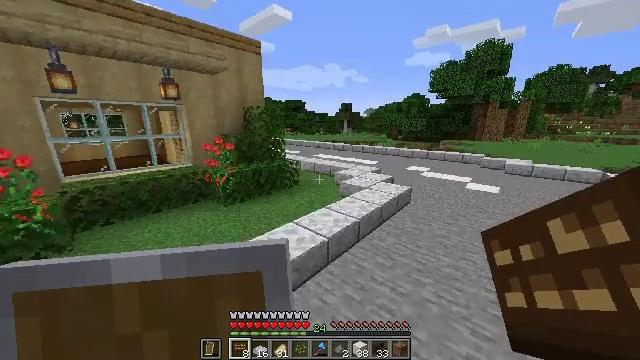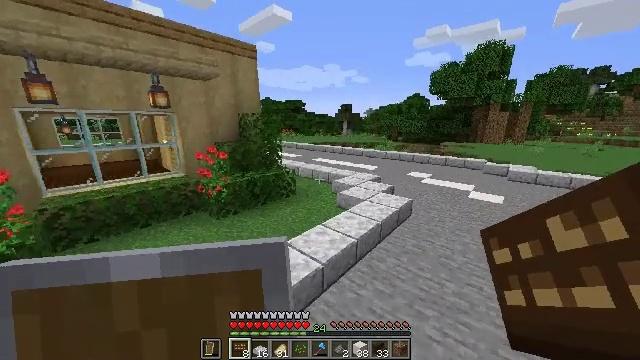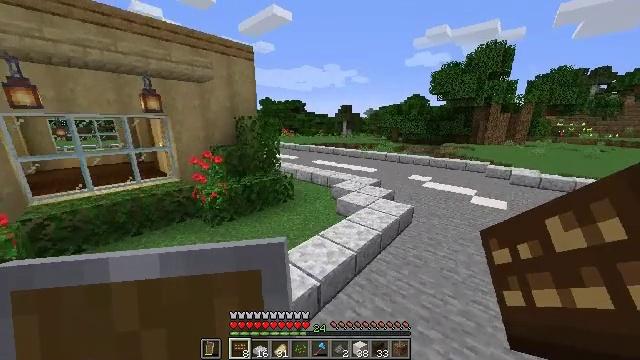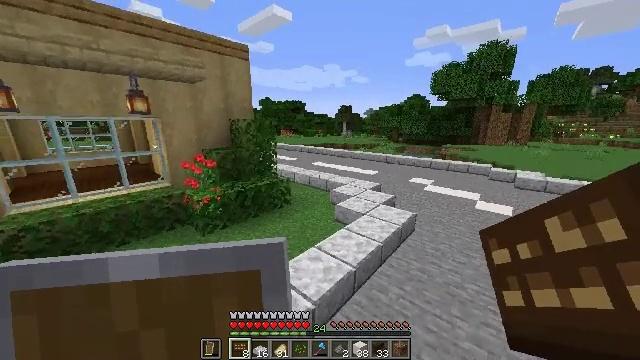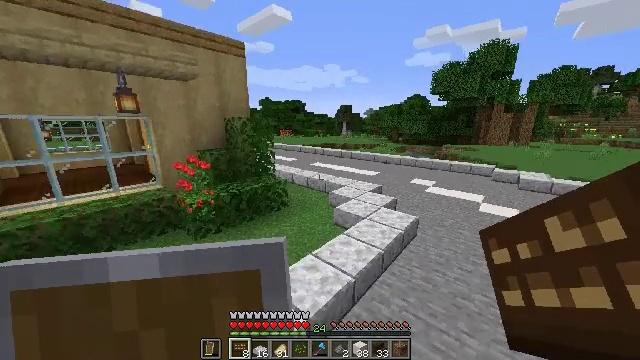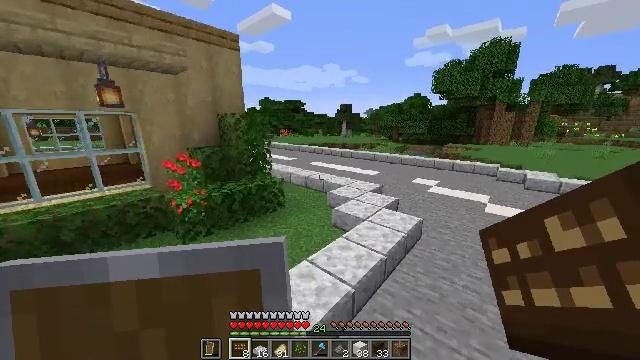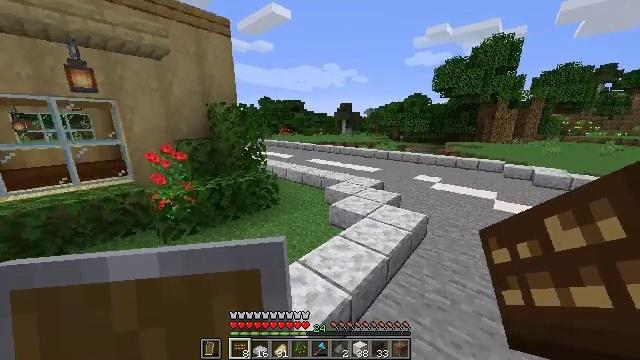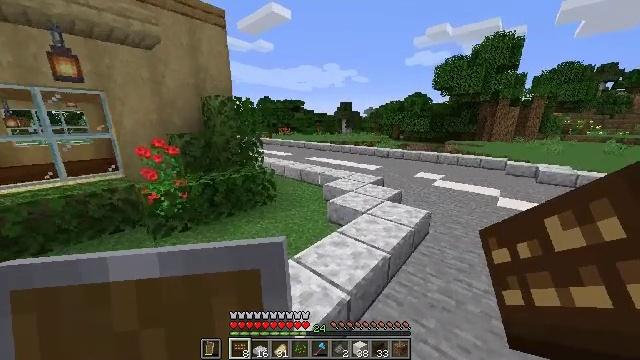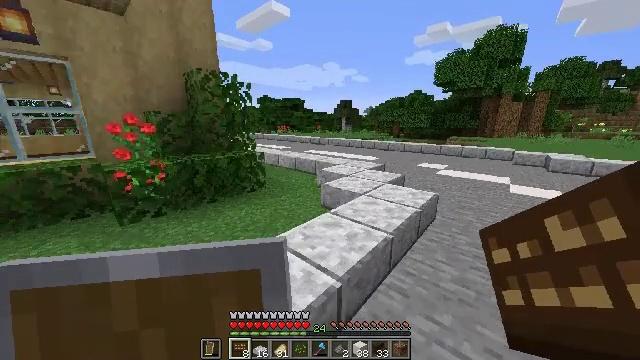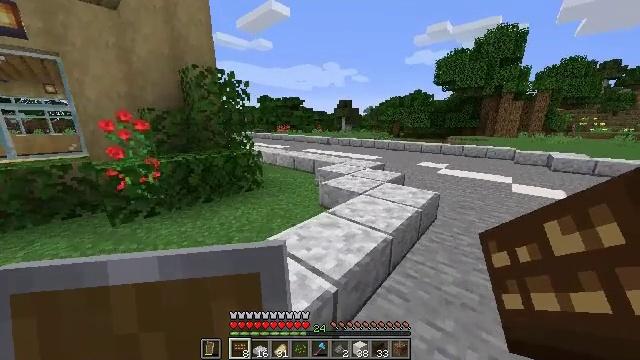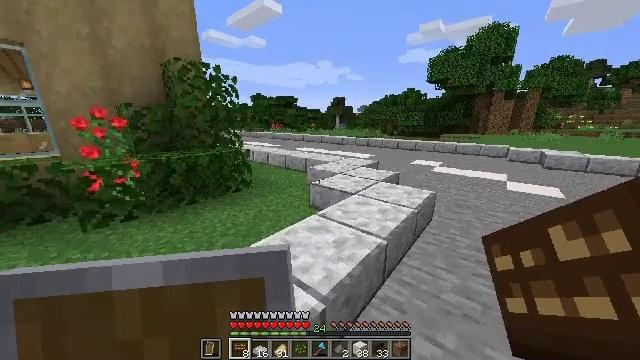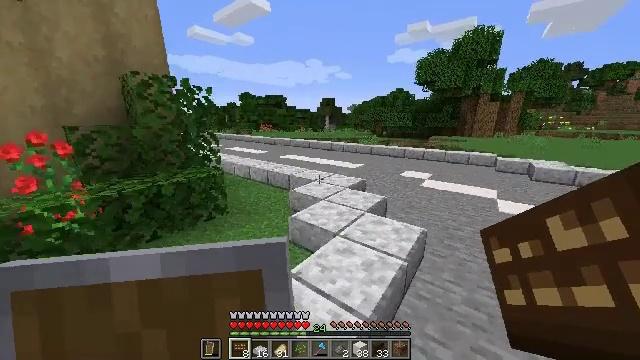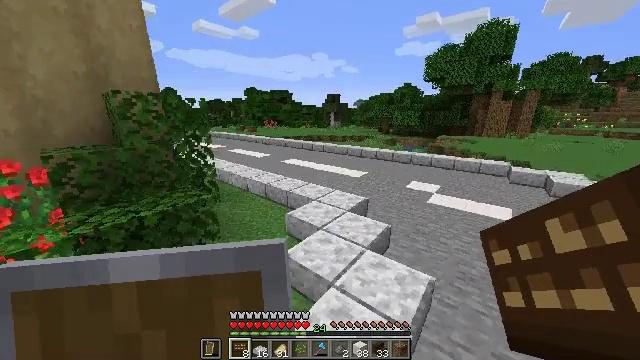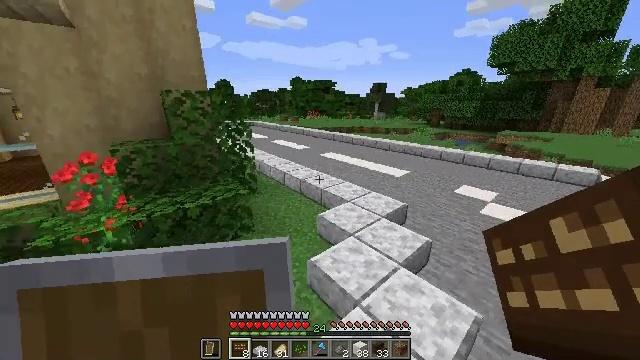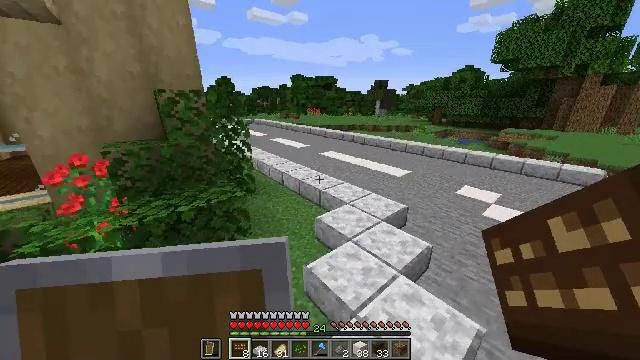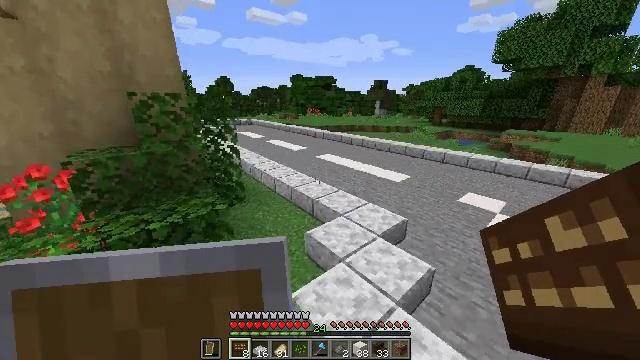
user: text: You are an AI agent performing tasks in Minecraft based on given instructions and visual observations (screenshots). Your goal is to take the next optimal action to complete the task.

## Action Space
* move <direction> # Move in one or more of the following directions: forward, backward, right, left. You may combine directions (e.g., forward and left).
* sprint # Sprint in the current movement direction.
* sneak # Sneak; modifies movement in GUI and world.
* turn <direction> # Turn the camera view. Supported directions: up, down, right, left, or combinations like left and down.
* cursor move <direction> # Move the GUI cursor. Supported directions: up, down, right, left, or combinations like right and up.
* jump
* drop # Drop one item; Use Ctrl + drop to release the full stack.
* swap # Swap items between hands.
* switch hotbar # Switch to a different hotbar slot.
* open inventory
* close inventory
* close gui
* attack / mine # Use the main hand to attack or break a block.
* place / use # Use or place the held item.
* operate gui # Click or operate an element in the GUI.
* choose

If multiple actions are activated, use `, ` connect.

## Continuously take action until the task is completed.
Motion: motion action
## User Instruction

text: Gather polished diorite slabs from a structure.
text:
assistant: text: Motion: move forward, jump
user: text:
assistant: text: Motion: move forward, jump, switch to hotbar 1
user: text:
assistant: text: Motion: move forward, jump, switch to hotbar 1
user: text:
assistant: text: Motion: move forward, jump, switch to hotbar 1
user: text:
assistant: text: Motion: move forward and move right, jump
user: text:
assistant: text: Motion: move forward and move right, jump
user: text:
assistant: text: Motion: move forward and move right, jump
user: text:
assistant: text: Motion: move forward and move right, jump
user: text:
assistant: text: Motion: move forward and move right, jump
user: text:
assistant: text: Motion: move forward and move right, turn right, jump
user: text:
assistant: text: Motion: move forward, turn right, jump
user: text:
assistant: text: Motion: move forward, turn left and down, jump
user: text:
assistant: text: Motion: move forward, turn left and down, jump
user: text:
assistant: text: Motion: move forward, jump
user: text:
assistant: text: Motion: move forward, jump
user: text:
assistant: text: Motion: move forward, jump
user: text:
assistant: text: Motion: move forward, jump
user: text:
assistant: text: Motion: move forward, jump
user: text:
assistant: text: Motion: move forward, jump
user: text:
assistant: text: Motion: move forward, turn left, jump
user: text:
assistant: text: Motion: move forward, turn left, jump
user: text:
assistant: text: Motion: move forward, turn left, jump
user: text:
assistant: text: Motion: move forward and move right, turn left, jump
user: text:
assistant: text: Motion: move forward and move right, jump
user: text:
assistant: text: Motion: move forward and move right, jump
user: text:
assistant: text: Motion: move forward and move right, jump
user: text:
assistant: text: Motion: move forward and move right, jump
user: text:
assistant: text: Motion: move forward and move right, jump
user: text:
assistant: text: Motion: move forward and move right, jump
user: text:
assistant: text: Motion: move forward and move right, jump